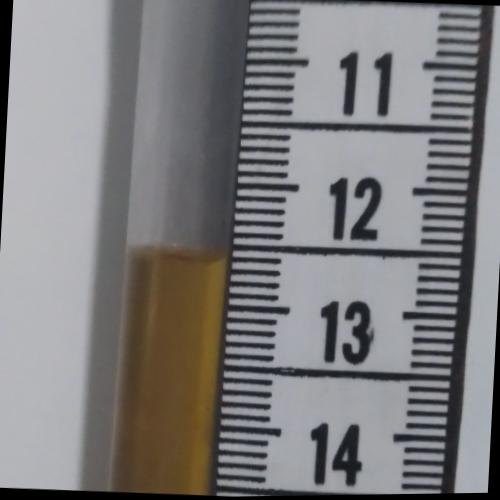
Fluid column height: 12.6 cm